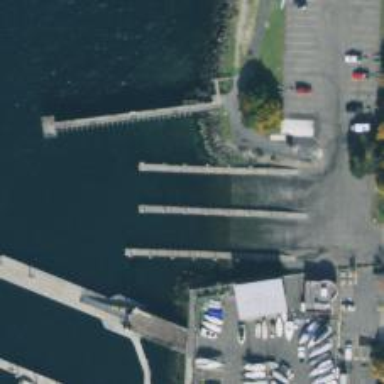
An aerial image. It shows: Slipway on leisure land.